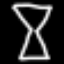
Label: hourglass